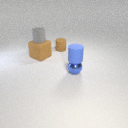
small gray rubber cylinder above large brown rubber cube